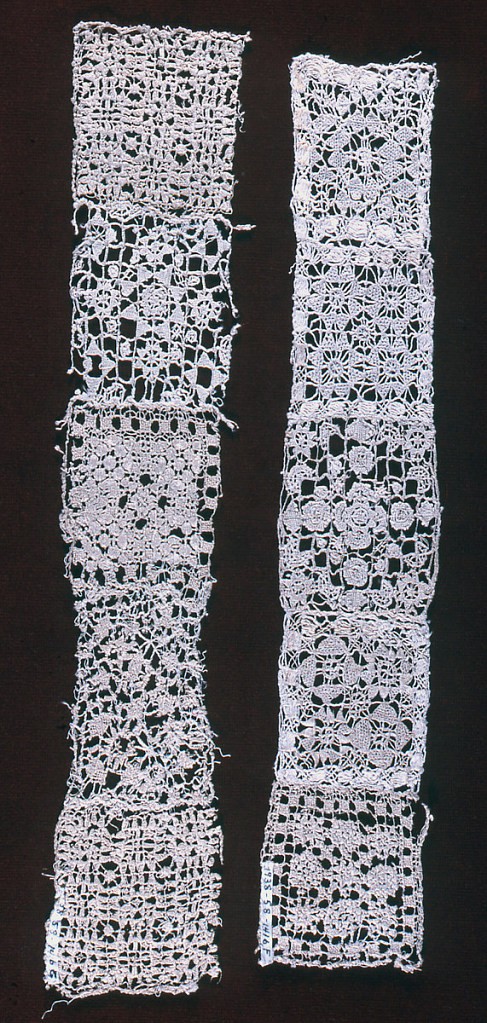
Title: Bands
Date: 17th century
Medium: silk on linen; trimmed with linen lace Technique: embroidered
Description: Cover is made up of old pieces; three strips of embroidered linen (animals and angular designs on red ground); two strips of needle lace with border of bobbin lace on two sides and on others, silk fringe in red and white.